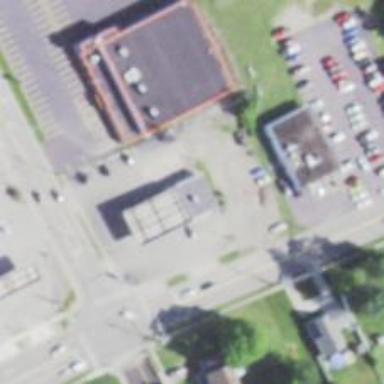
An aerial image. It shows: Convenience shop.